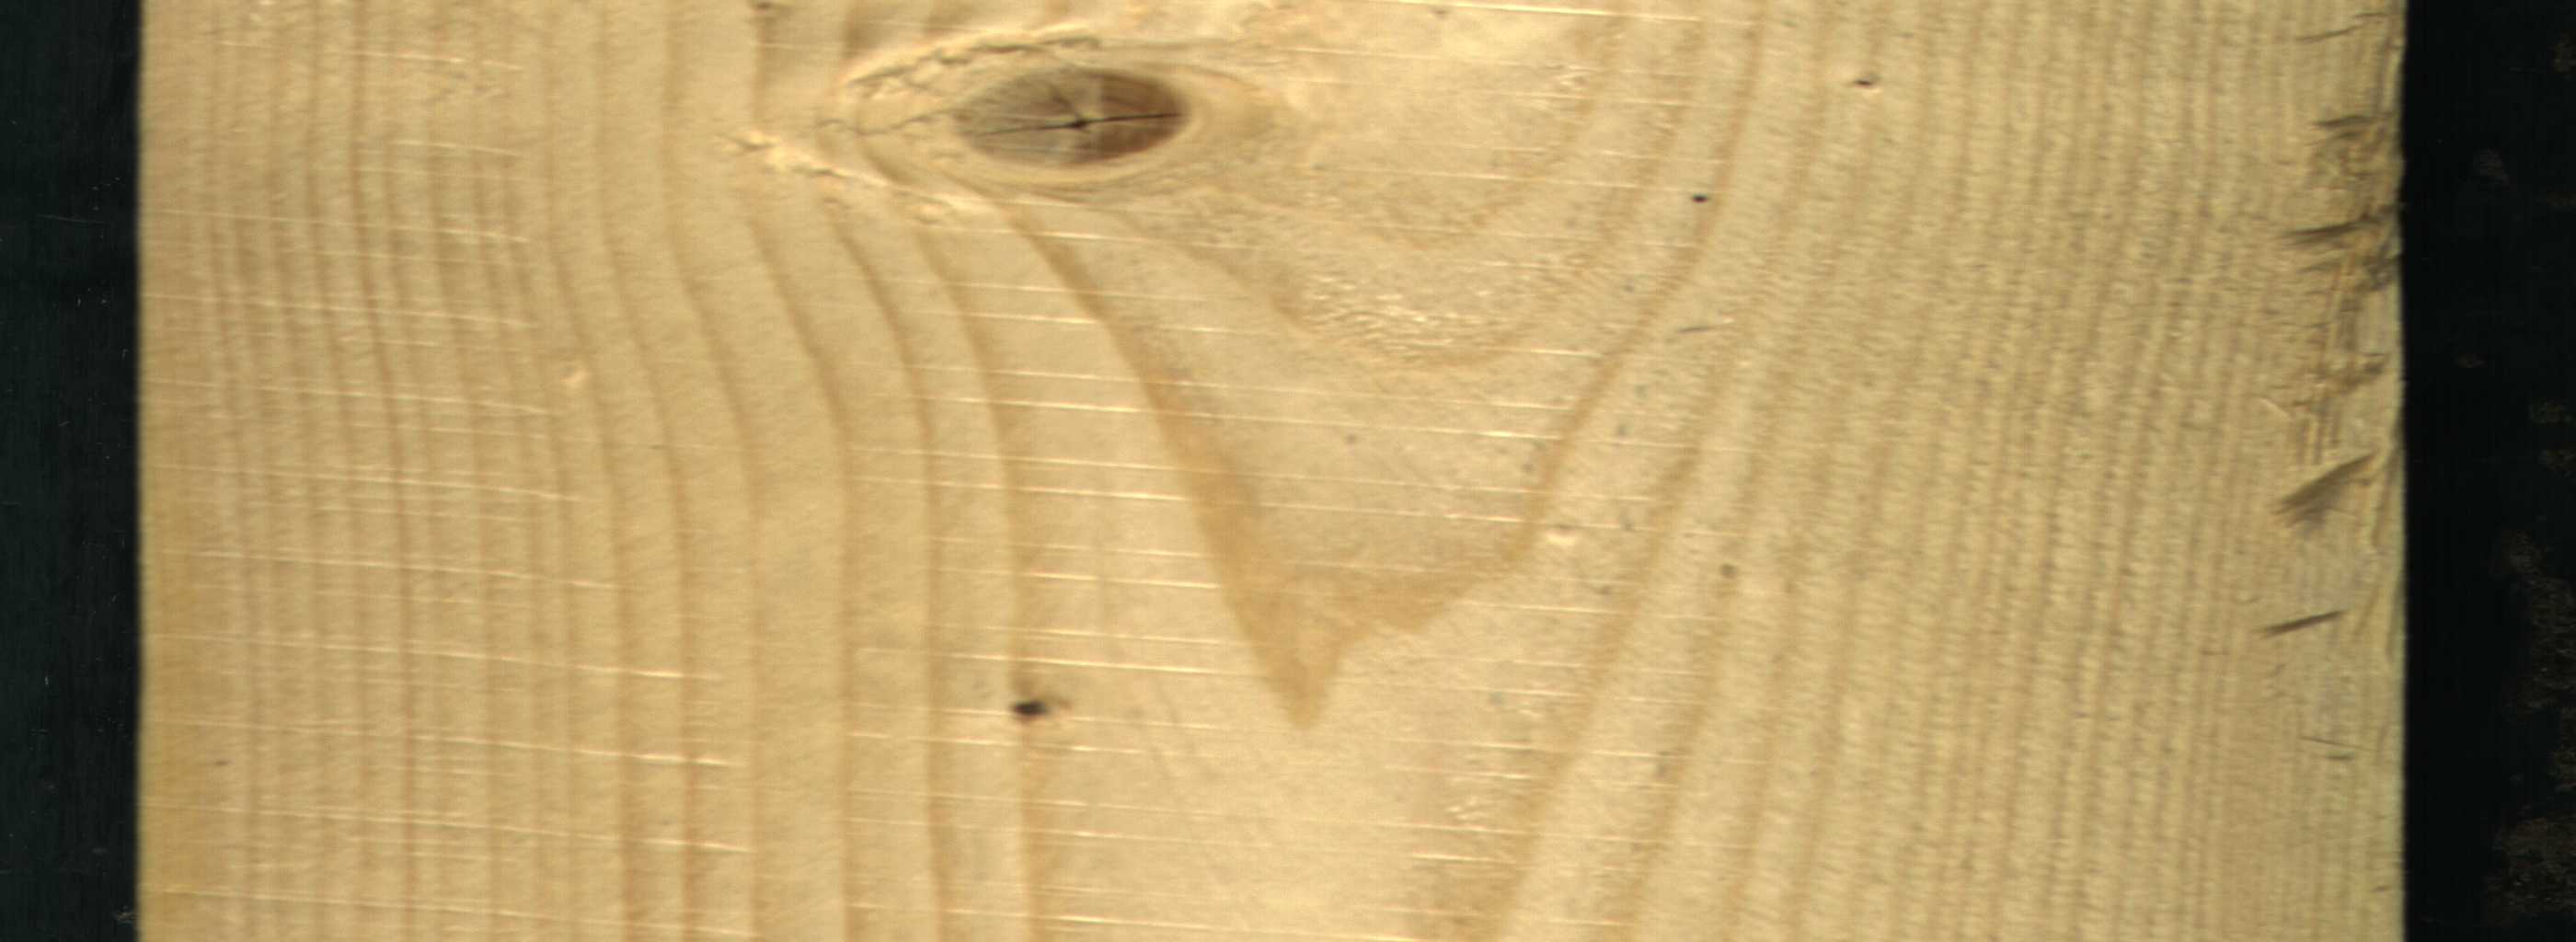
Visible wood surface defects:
knot_with_crack
Dead_Knot